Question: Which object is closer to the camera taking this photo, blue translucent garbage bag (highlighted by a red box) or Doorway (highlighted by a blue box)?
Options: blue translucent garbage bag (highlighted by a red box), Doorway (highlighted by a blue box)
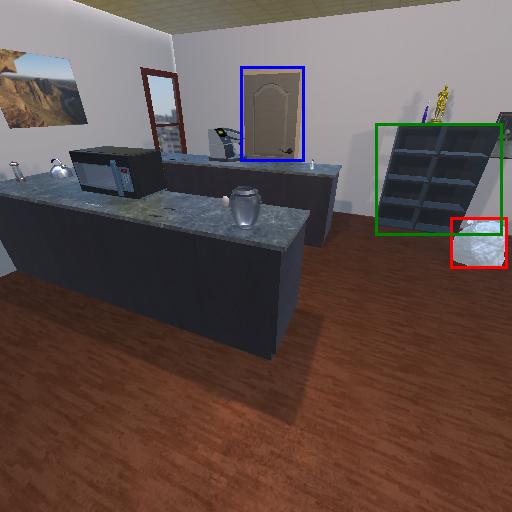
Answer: blue translucent garbage bag (highlighted by a red box)